Question: I am using MKMapkit for map-section in my app.
I have to display a pin image  as MKAnnotation. When I add the annotation in map view, the center of the image, points to the latitude and longitude. But I want that the bottom-left corner of the image should point to the specified latitude and longitude.
I am following the link <URL> for displaying the annotation.
Is there any way to achieve the target.
Then please help.
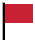
Answer: You need to set appropriate value to <URL> property of annotation view:
> By default, the center point of an annotation view is placed at the
coordinate point of the associated annotation. You can use this
property to reposition the annotation view as needed. This x and y
offset values are measured in pixels. Positive offset values move the
annotation view down and to the right, while negative values move it
up and to the left.